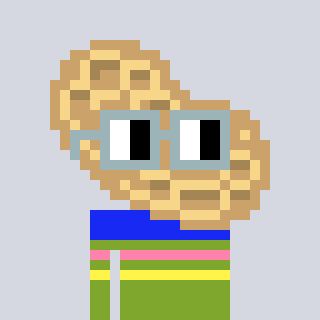
a pixel art character with square dark gray glasses, a peanut-shaped head and a slimegreen-colored body on a cool background